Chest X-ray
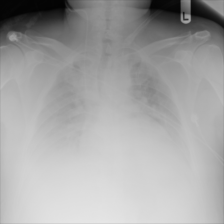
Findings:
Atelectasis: negative
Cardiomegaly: negative
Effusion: negative
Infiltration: negative
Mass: negative
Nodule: negative
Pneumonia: negative
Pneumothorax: negative
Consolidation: negative
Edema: negative
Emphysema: negative
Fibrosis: negative
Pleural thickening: negative
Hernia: negative